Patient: sex M, age 74
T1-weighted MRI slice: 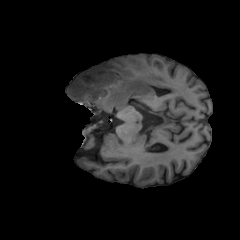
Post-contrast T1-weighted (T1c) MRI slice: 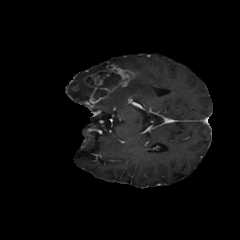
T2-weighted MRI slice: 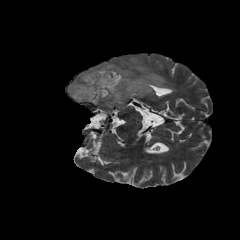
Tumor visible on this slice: yes
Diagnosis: Glioblastoma, IDH-wildtype
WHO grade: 4